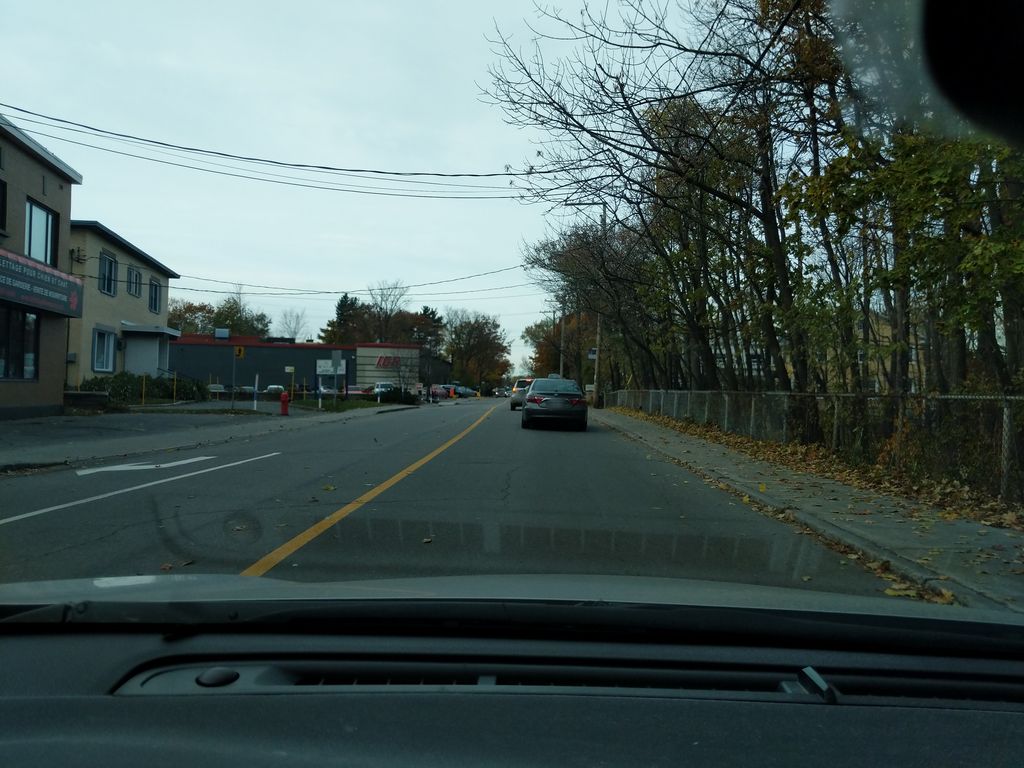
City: quebec_city